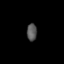
Tissue: lung
Cell type: Epithelial cells
Senescence score: 0.1493
Nuclear area (px): 168
Mean DAPI intensity: 87.524